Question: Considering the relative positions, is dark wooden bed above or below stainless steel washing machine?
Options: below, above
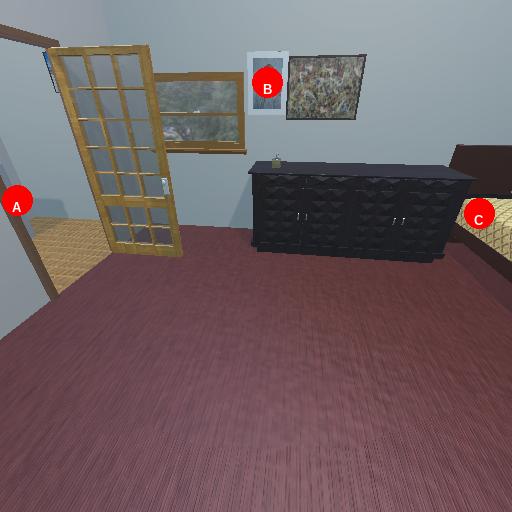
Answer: below